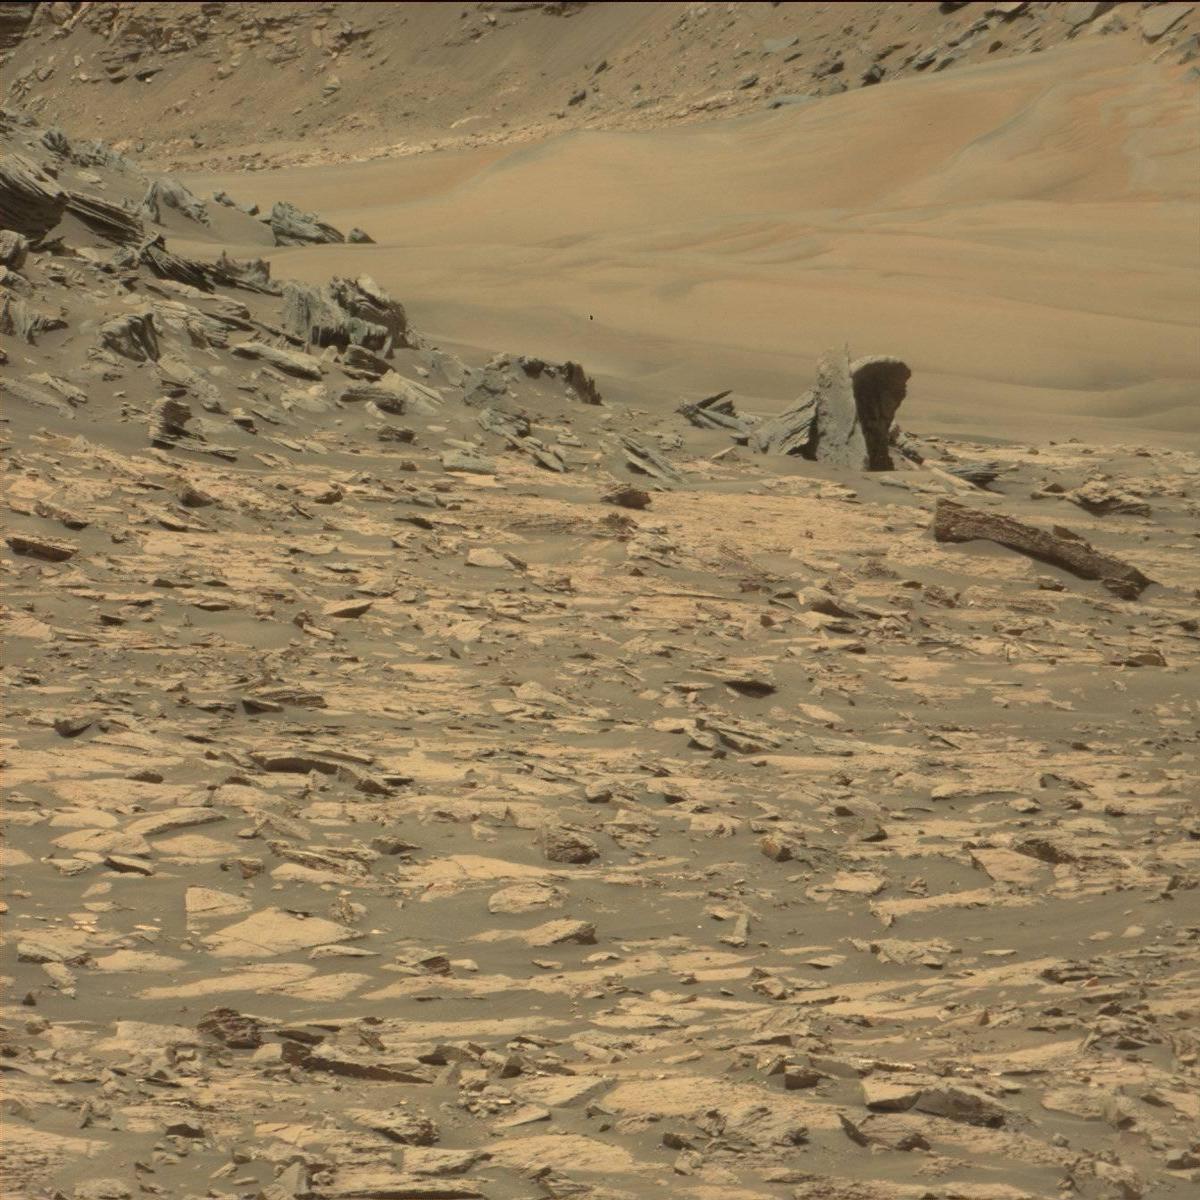
Terrain classes present: Bedrock, Rock, Sand / Soil